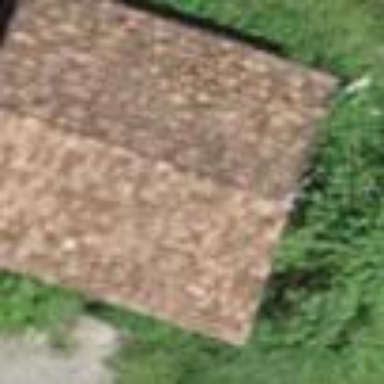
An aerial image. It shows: Simple house.